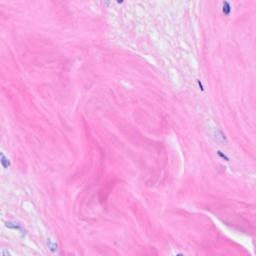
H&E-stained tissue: Breast